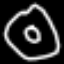
Label: donut